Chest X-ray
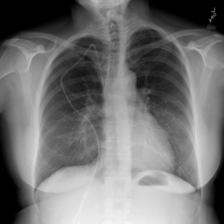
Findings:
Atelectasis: negative
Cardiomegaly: negative
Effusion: negative
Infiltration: negative
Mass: negative
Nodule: negative
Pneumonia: negative
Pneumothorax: negative
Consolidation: negative
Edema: negative
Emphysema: negative
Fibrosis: negative
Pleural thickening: negative
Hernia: negative